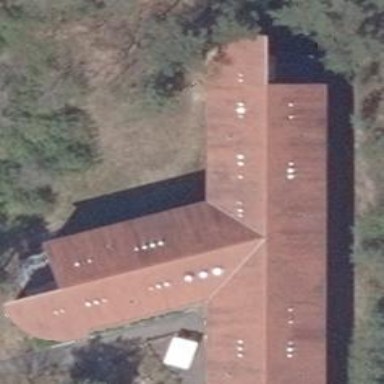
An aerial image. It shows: Dormitory building.